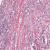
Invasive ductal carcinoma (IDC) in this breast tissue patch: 1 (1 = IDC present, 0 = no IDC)